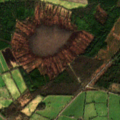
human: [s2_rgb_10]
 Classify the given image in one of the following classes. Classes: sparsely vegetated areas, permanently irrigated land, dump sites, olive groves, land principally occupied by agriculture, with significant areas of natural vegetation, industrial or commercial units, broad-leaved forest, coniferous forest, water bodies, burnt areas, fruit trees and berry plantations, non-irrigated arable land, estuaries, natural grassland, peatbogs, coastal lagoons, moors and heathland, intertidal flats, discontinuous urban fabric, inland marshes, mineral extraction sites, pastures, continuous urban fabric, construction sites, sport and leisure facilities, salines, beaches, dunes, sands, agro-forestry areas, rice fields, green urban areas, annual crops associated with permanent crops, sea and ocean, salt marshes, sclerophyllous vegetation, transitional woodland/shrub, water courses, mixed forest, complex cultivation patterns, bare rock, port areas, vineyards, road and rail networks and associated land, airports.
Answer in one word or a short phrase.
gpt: non-irrigated arable land, pastures, transitional woodland/shrub, peatbogs